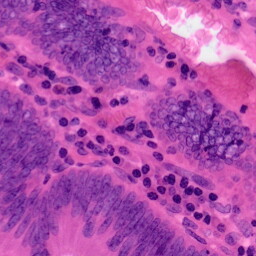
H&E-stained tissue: Colon